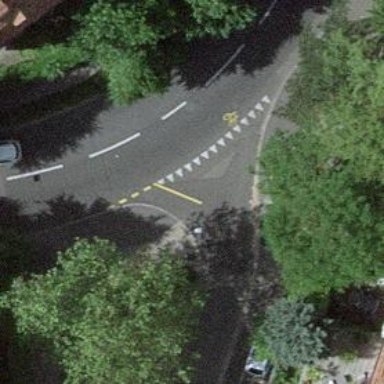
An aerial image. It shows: Unmarked crossing on the road.